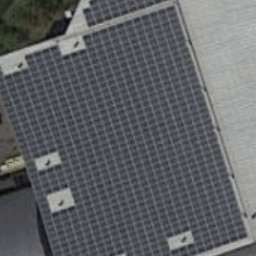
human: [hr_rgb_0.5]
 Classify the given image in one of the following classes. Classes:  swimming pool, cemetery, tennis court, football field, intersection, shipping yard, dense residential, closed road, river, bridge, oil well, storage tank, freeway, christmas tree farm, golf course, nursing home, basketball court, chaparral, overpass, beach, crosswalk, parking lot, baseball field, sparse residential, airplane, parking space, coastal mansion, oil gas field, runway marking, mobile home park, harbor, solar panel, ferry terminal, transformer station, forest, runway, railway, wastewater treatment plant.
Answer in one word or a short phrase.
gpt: solar panel